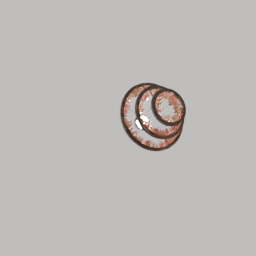
Label: lighting